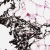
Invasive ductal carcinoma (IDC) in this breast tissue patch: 0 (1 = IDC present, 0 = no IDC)